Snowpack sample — Buffalo Mountain, Silverthorne, Colorado, USA (1/25/25, 10:11 AM MST)
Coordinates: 39.6222, -106.1139
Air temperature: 22 °F
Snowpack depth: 110 cm
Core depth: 40 cm
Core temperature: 46.4 °F
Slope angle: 12°, slope face: 102°
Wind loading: high
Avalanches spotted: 0
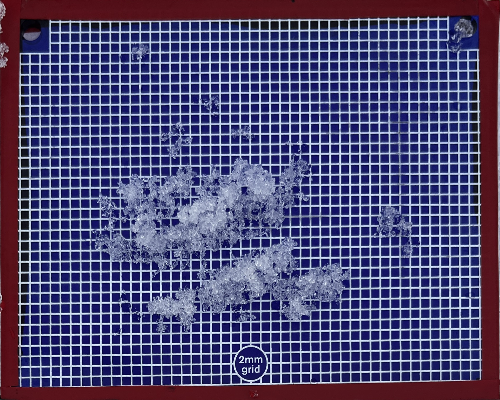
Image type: profile
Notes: No avalanches nearby, collected on the outskirts of a fire break 15 meters from the treeline, on way to Buffalo and Red Mountain